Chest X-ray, PA view. Patient: 30 years old, sex F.
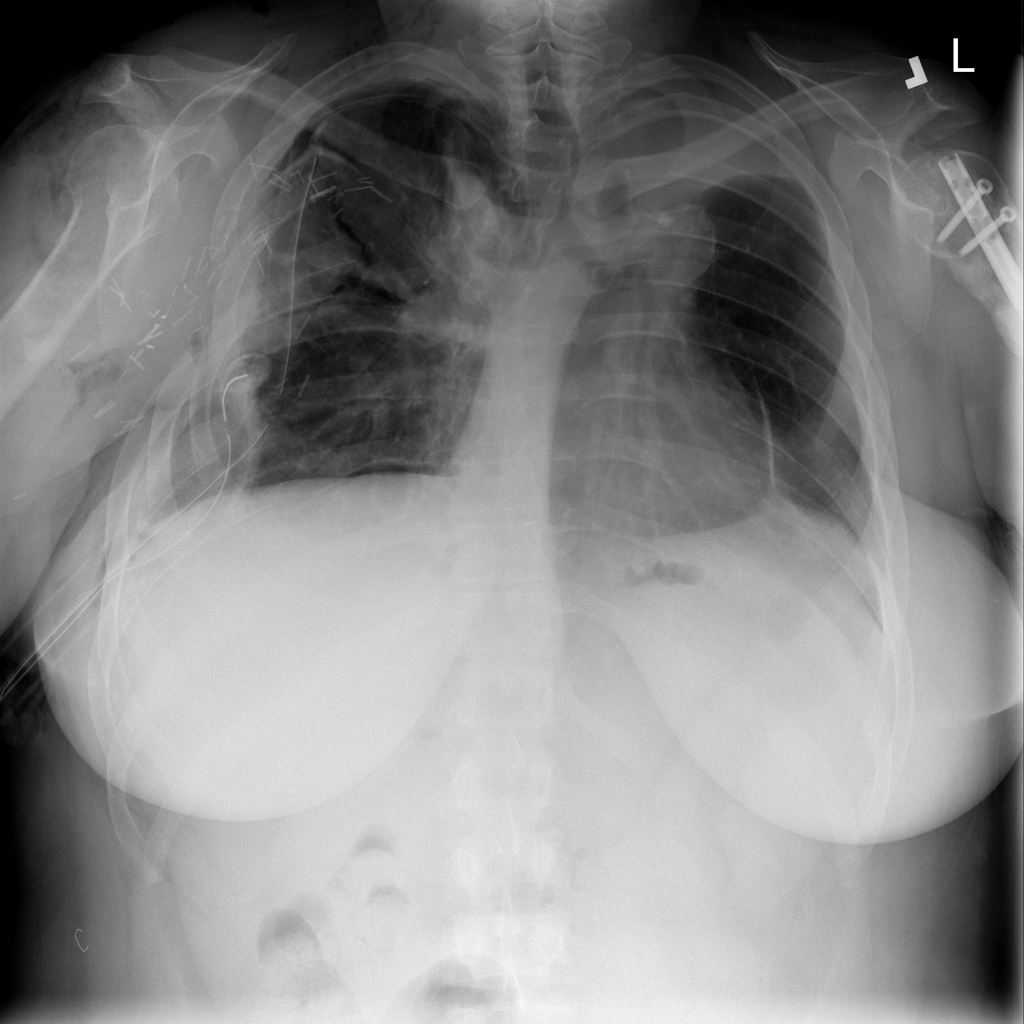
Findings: Atelectasis, Emphysema, Infiltration, Pneumothorax